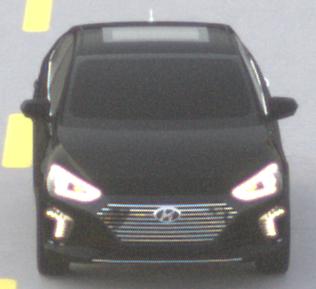
Make: Hyundai
Model: IONIQ Hybrid
Detailed model: IONIQ (AE) Hybrid
Model produced from: 2016/10
Model produced until: 2018/08
Doors: 5
Color: black
Road condition: dry road
Daytime: sunrise or sunset
Contrast: low contrast